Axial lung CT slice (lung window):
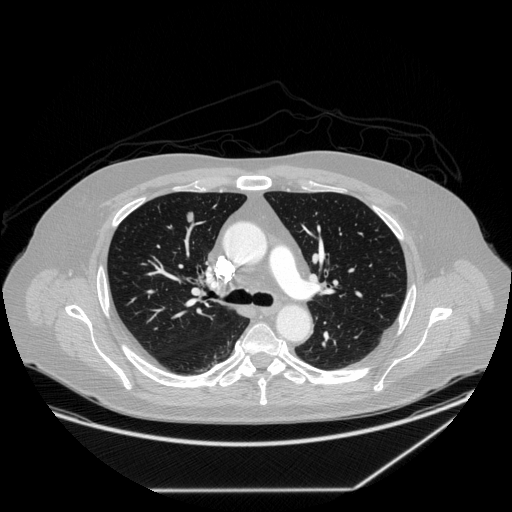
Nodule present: yes
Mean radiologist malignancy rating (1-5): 3